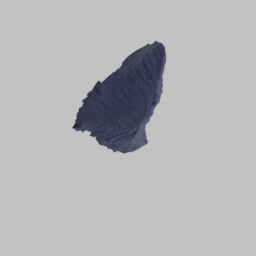
Label: nature